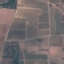
Land use / land cover class: PermanentCrop